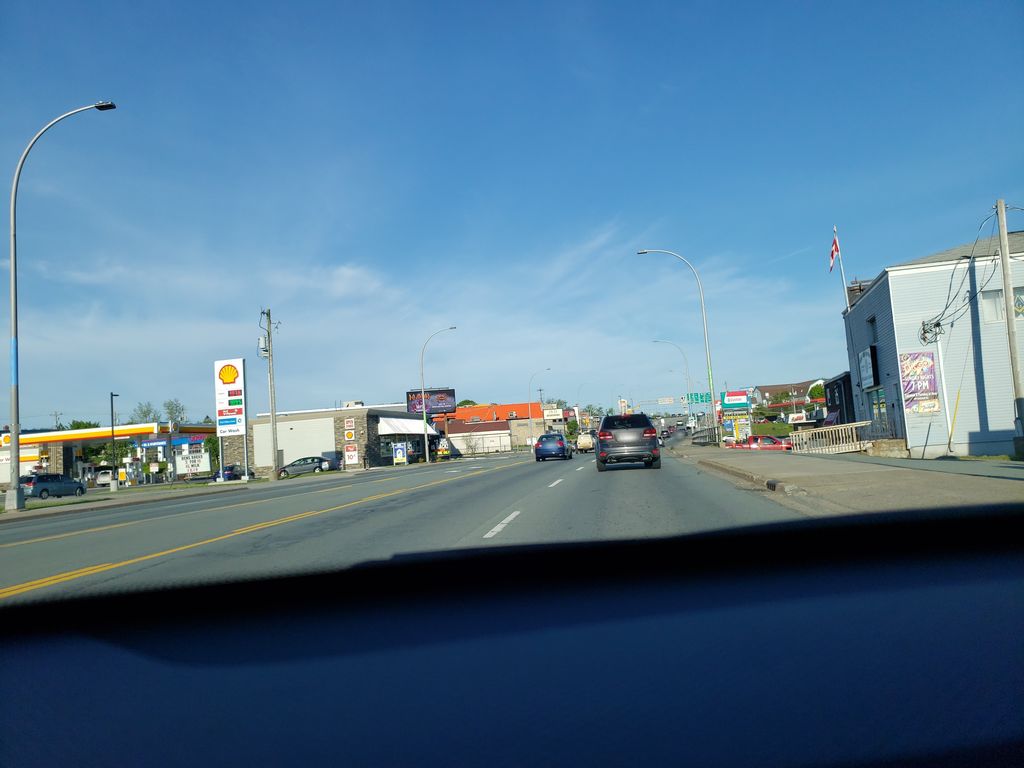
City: halifax